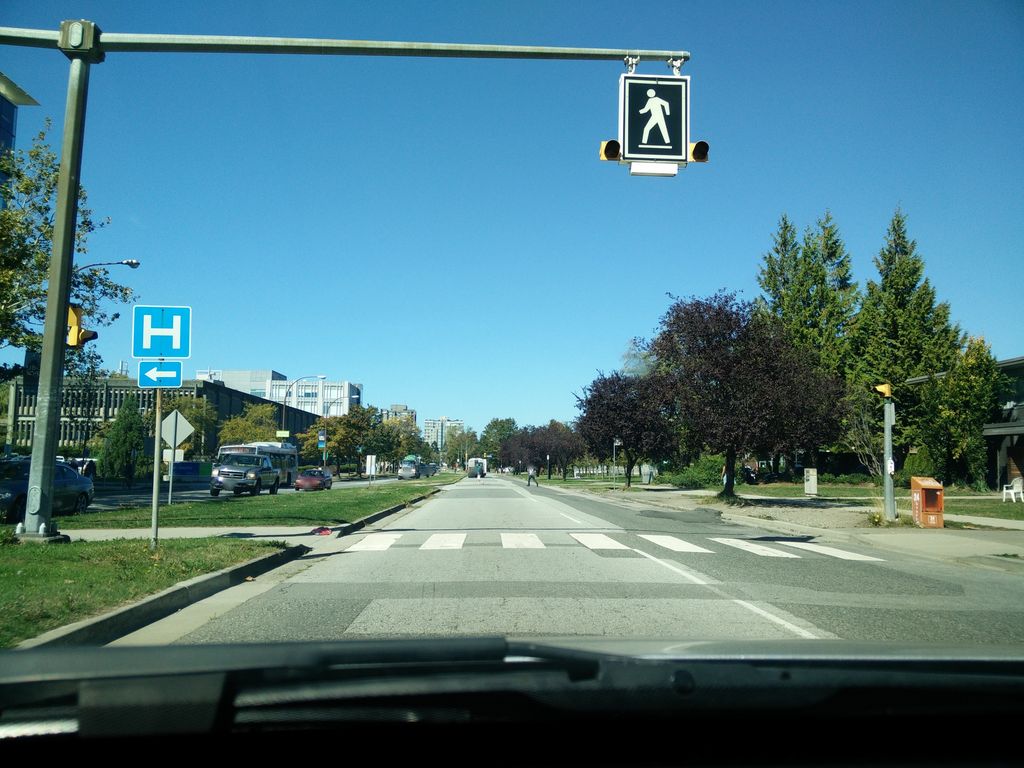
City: vancouver